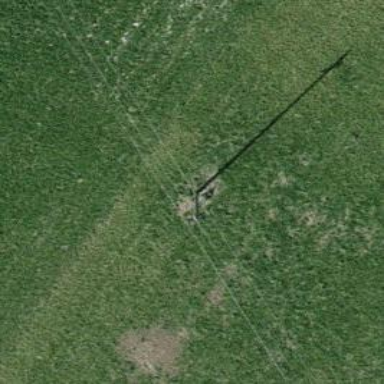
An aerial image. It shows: Power tower.